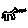
Label: cat